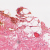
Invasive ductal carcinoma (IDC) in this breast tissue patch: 0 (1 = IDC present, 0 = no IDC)